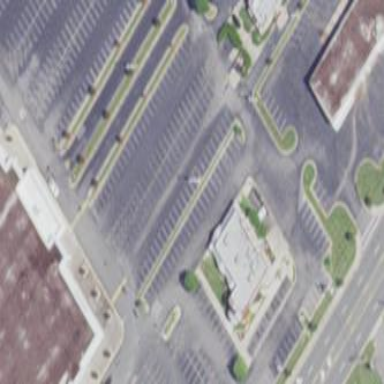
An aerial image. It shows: Parking area.